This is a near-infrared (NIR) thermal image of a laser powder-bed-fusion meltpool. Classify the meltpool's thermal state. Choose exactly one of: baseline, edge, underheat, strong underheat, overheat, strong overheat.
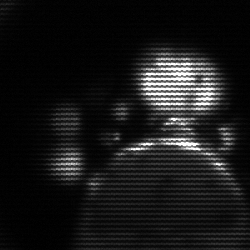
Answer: baseline